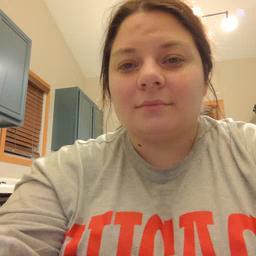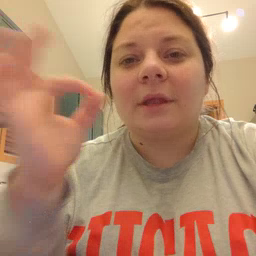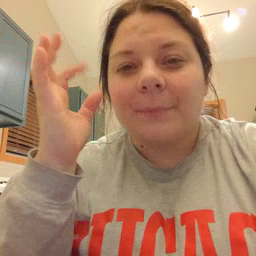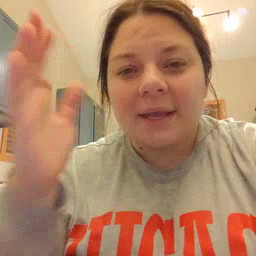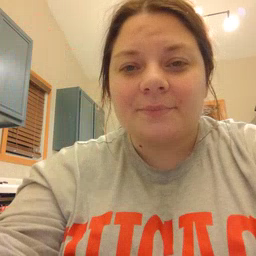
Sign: bee